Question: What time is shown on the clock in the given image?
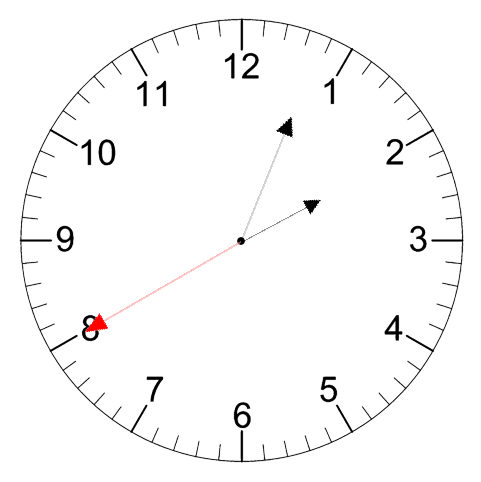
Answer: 02:03:40